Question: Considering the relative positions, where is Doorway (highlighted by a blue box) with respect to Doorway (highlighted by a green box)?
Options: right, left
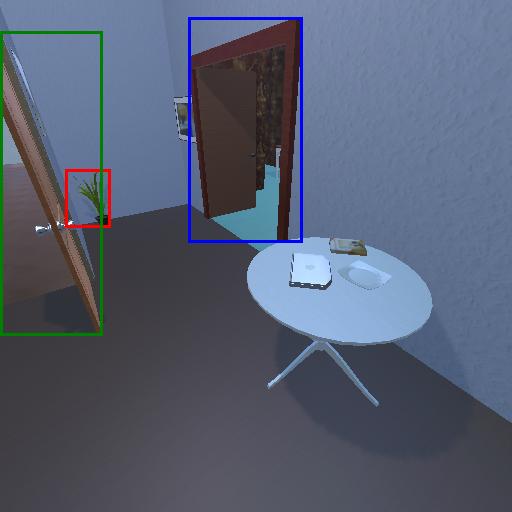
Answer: right